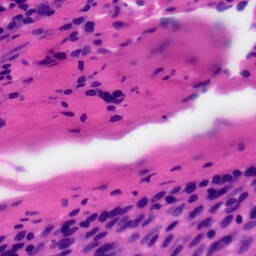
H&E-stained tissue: Tonsil